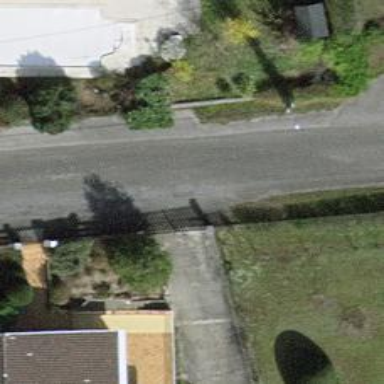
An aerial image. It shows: Gate.